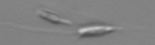
Label: Dinobryon